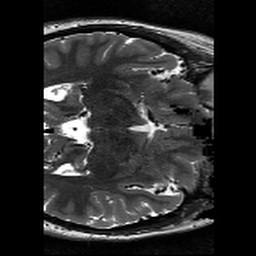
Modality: T2w
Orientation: axial